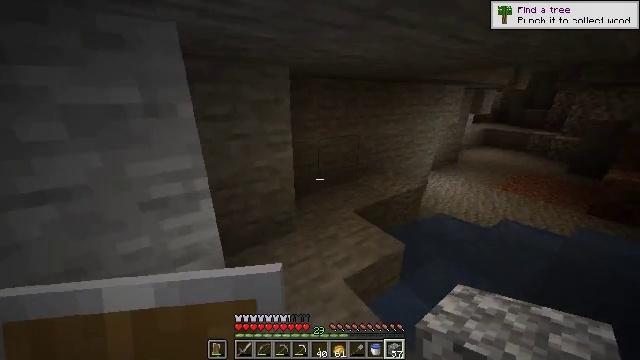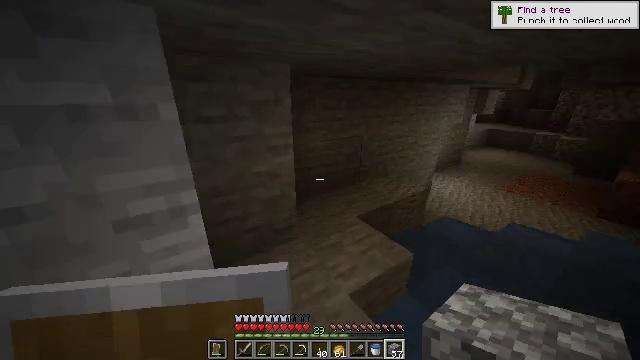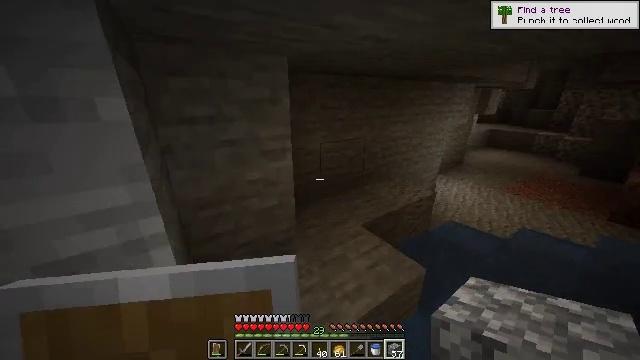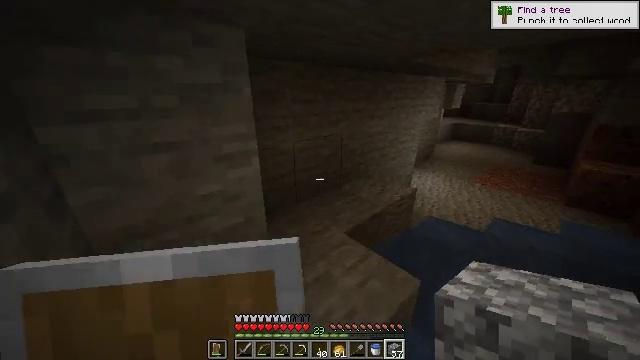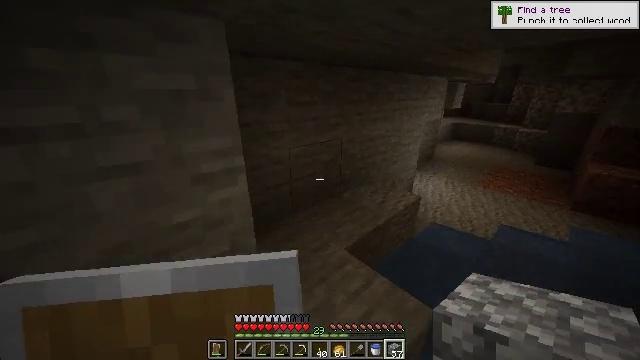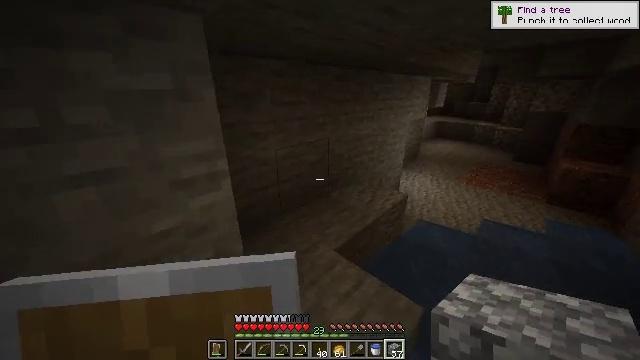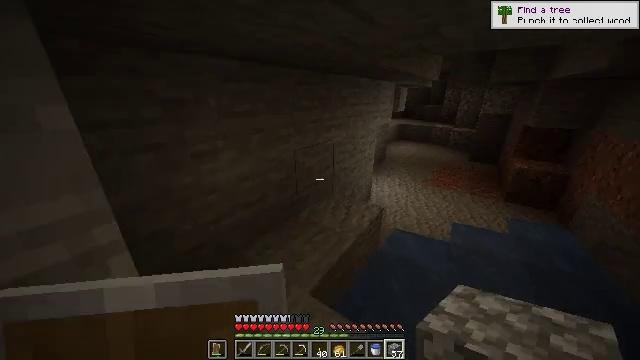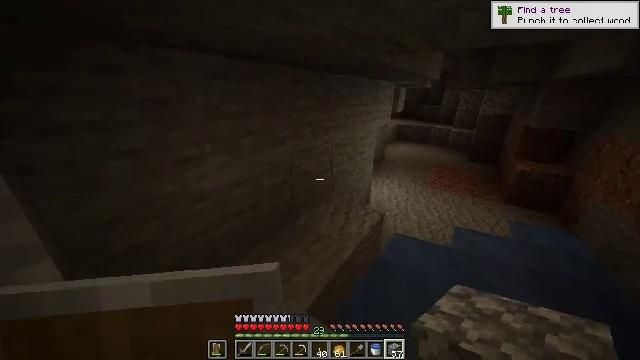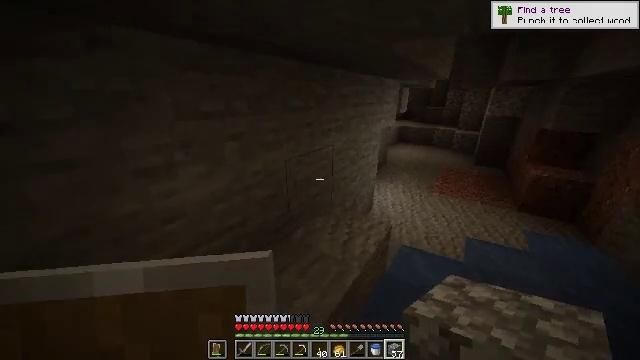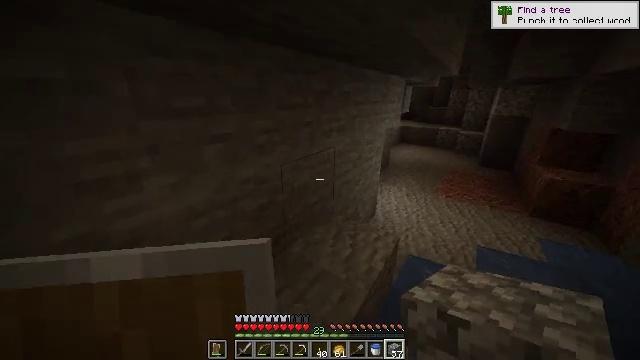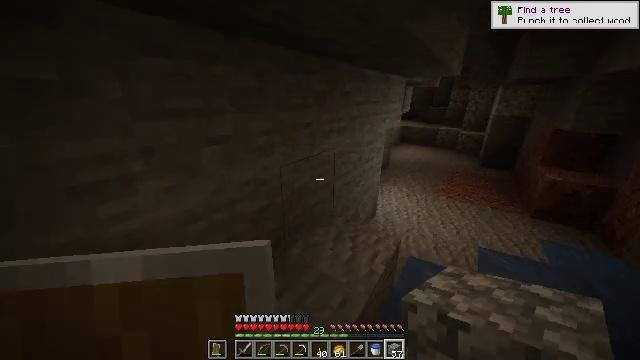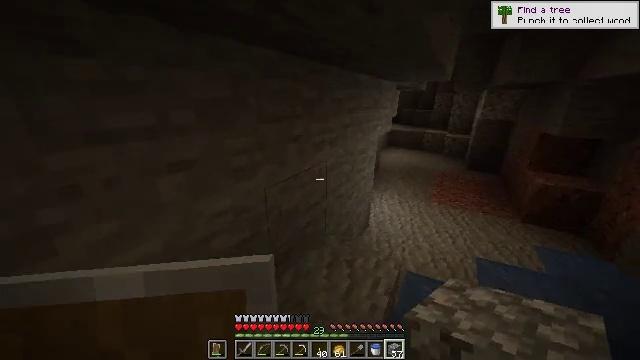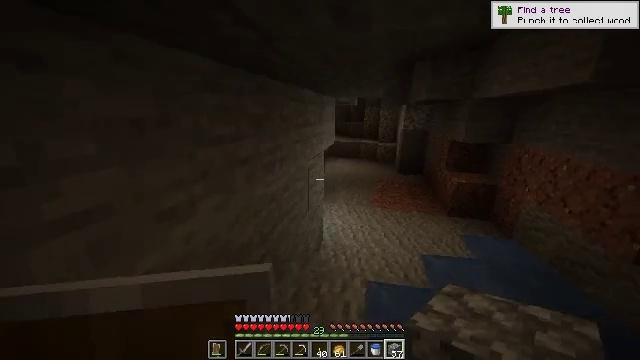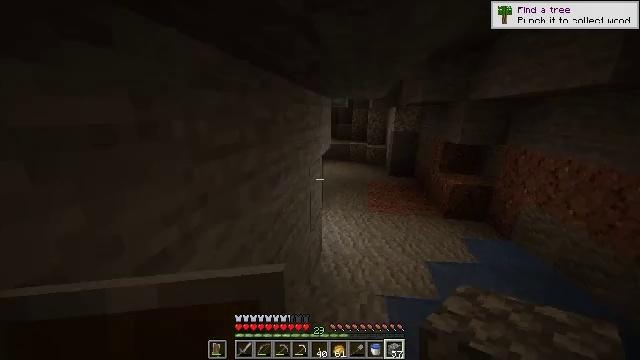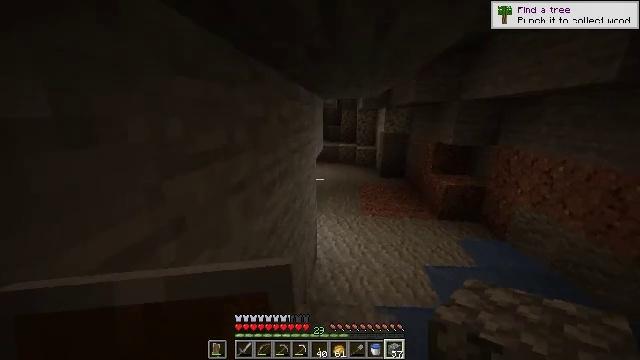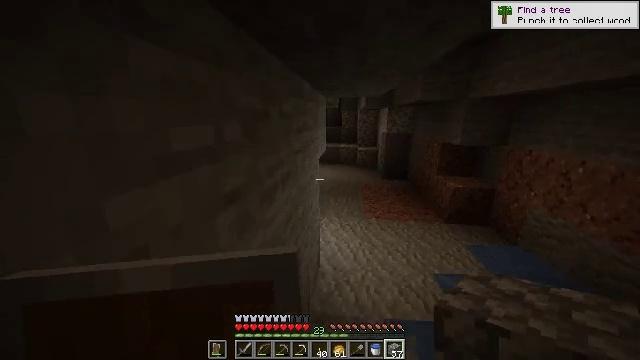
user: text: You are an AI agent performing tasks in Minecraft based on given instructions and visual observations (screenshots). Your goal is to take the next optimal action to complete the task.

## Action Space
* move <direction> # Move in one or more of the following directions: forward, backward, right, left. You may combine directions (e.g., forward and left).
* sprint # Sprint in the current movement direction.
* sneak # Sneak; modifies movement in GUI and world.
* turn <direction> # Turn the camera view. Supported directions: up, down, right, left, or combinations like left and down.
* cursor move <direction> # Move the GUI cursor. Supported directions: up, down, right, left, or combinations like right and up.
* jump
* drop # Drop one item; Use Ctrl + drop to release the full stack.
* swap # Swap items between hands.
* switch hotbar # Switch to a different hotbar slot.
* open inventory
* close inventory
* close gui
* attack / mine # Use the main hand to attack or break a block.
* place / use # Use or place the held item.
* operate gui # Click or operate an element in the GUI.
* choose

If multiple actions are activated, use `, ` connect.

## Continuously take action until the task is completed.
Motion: motion action
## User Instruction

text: Break the sugar cane.
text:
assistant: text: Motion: move forward
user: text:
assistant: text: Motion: move forward
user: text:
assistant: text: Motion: move forward, turn right and down
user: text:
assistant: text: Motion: move forward
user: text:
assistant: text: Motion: move forward, turn right
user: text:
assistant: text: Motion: move forward, turn right
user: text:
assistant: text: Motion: move forward
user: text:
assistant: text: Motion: move forward
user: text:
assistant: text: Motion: move forward
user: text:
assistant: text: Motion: move forward
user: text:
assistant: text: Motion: move forward and move left, turn right
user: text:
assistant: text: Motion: move forward and move left, turn right and up
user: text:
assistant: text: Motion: move forward, turn right
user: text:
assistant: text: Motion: move forward, turn right
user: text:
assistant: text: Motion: move forward
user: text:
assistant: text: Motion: move forward
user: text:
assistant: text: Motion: move forward, turn right
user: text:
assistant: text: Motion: move forward, turn right and up
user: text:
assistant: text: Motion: move forward
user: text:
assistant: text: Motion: move forward
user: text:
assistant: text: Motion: move forward
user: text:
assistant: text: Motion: move forward
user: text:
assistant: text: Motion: move forward
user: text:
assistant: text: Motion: move forward
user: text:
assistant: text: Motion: move forward
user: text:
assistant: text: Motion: move forward, turn left and up
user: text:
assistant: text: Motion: move forward, turn up
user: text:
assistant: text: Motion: move forward
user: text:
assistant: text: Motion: move forward, sprint
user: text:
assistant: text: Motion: move forward, sprint